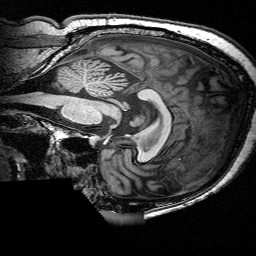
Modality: T1w
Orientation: sagittal
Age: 66
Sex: male
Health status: ill
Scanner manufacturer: siemens
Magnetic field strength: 3 T
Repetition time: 0.0025 s
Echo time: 0.00336 s